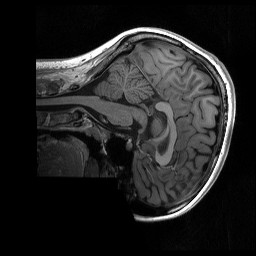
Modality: T1w
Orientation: sagittal
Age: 22
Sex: female
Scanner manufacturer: siemens
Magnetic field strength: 3 T
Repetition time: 2.3 s
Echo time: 0.00298 s